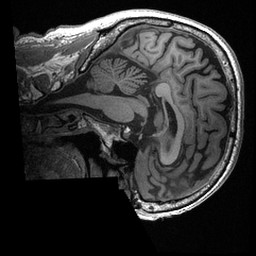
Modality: T1w
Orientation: sagittal
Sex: male
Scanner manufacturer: ge
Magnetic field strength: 3 T
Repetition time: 0.0064 s
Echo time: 0.00281 s